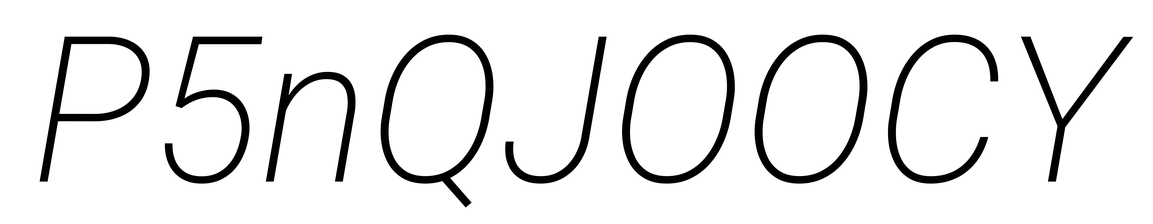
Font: Roboto-Italic_ExtraLight_Italic